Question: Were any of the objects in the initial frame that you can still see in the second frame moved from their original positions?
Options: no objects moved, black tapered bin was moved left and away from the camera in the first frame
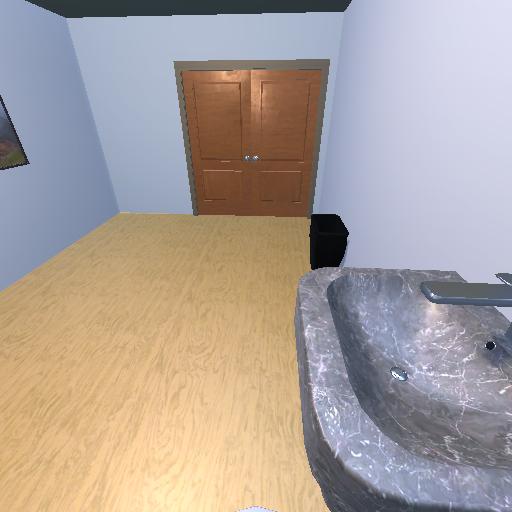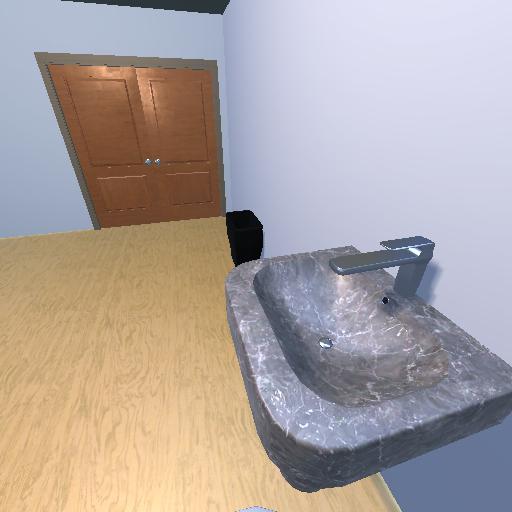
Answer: no objects moved